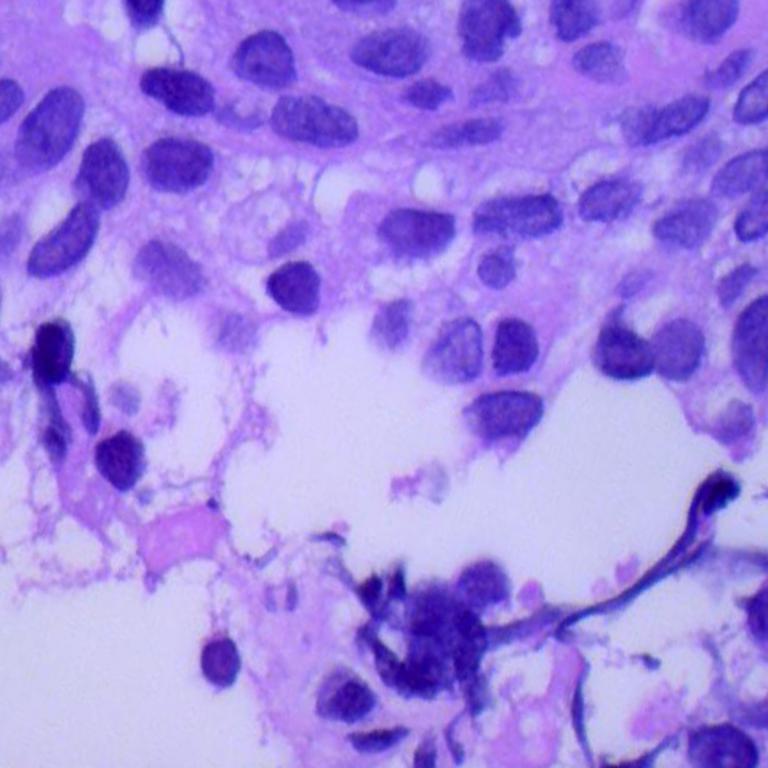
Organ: lung
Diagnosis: squamous carcinomas